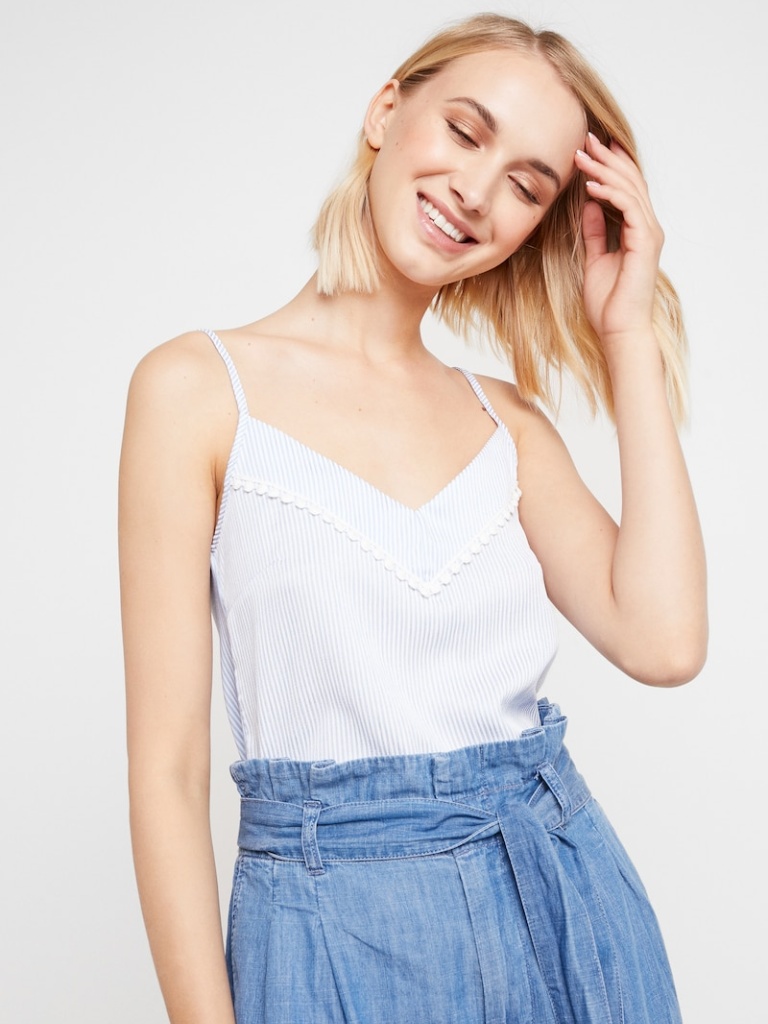
cotton relaxed sleeveless hip length Fully Tucked in v-neck camisole